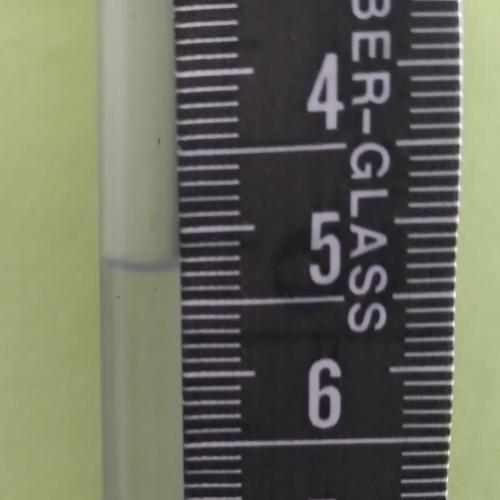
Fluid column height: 5.2 cm